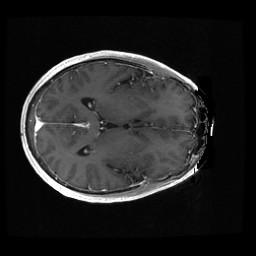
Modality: T1w
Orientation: axial
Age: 61
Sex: male
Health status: ill